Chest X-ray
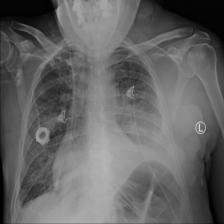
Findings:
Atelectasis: negative
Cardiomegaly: positive
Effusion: positive
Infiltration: negative
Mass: negative
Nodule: negative
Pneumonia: negative
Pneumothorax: negative
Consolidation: negative
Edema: negative
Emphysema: negative
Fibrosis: negative
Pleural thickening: negative
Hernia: negative